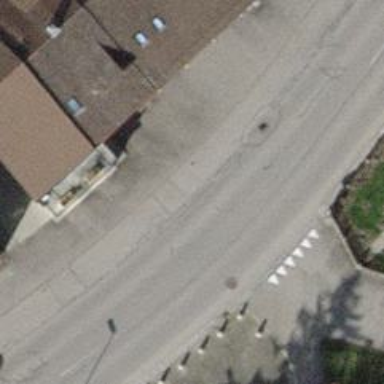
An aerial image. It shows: Parking area with asphalt surface.